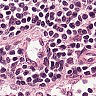
Metastatic tissue present: no